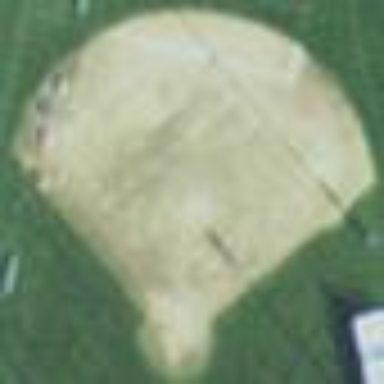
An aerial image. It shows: Dirt baseball pitch suitable for softball.